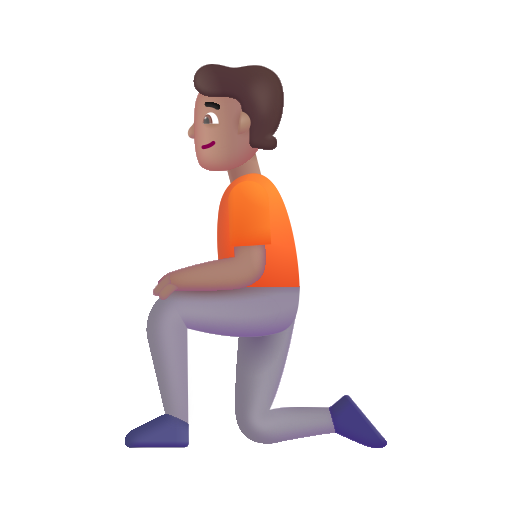
person kneeling color